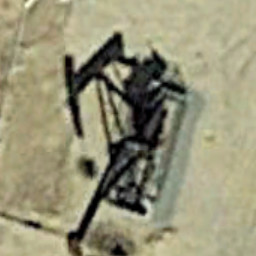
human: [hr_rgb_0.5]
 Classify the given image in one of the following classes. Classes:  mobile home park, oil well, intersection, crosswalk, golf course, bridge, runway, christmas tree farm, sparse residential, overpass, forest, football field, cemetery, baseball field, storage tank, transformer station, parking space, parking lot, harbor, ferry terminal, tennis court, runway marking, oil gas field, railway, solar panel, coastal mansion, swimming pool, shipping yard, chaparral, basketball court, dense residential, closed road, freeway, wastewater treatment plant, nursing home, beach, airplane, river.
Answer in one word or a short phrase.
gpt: oil well